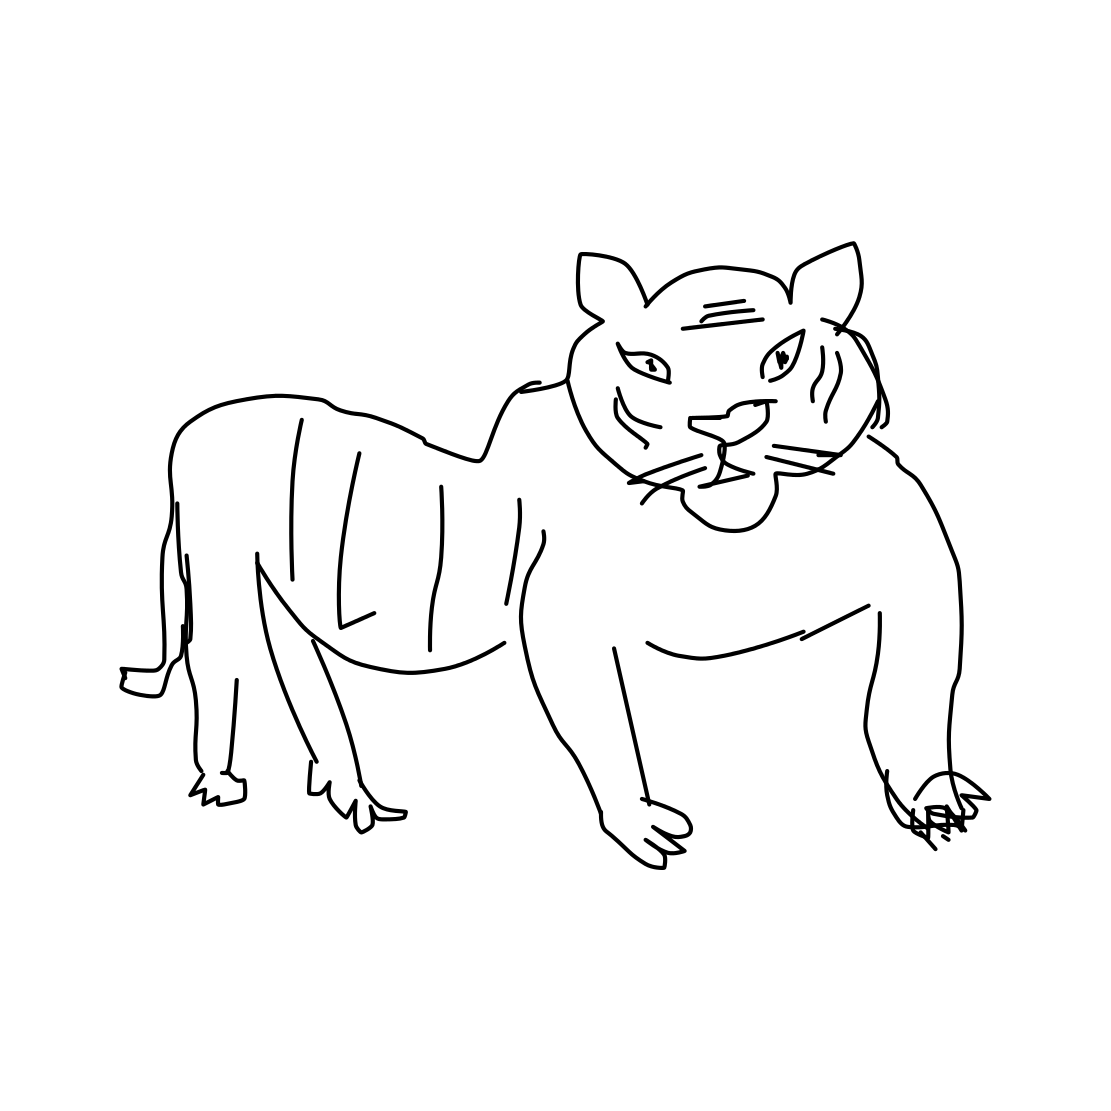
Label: tiger